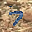
Label: 7